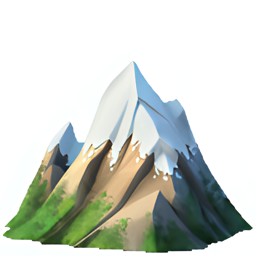
Name: snow capped mountain
Emoji: 🏔
Group: Travel & Places
Sub-group: place-geographic